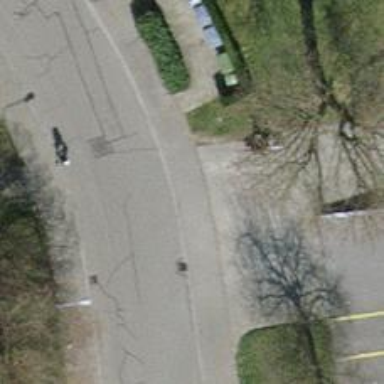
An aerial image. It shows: Concrete parking aisle designated as service road.